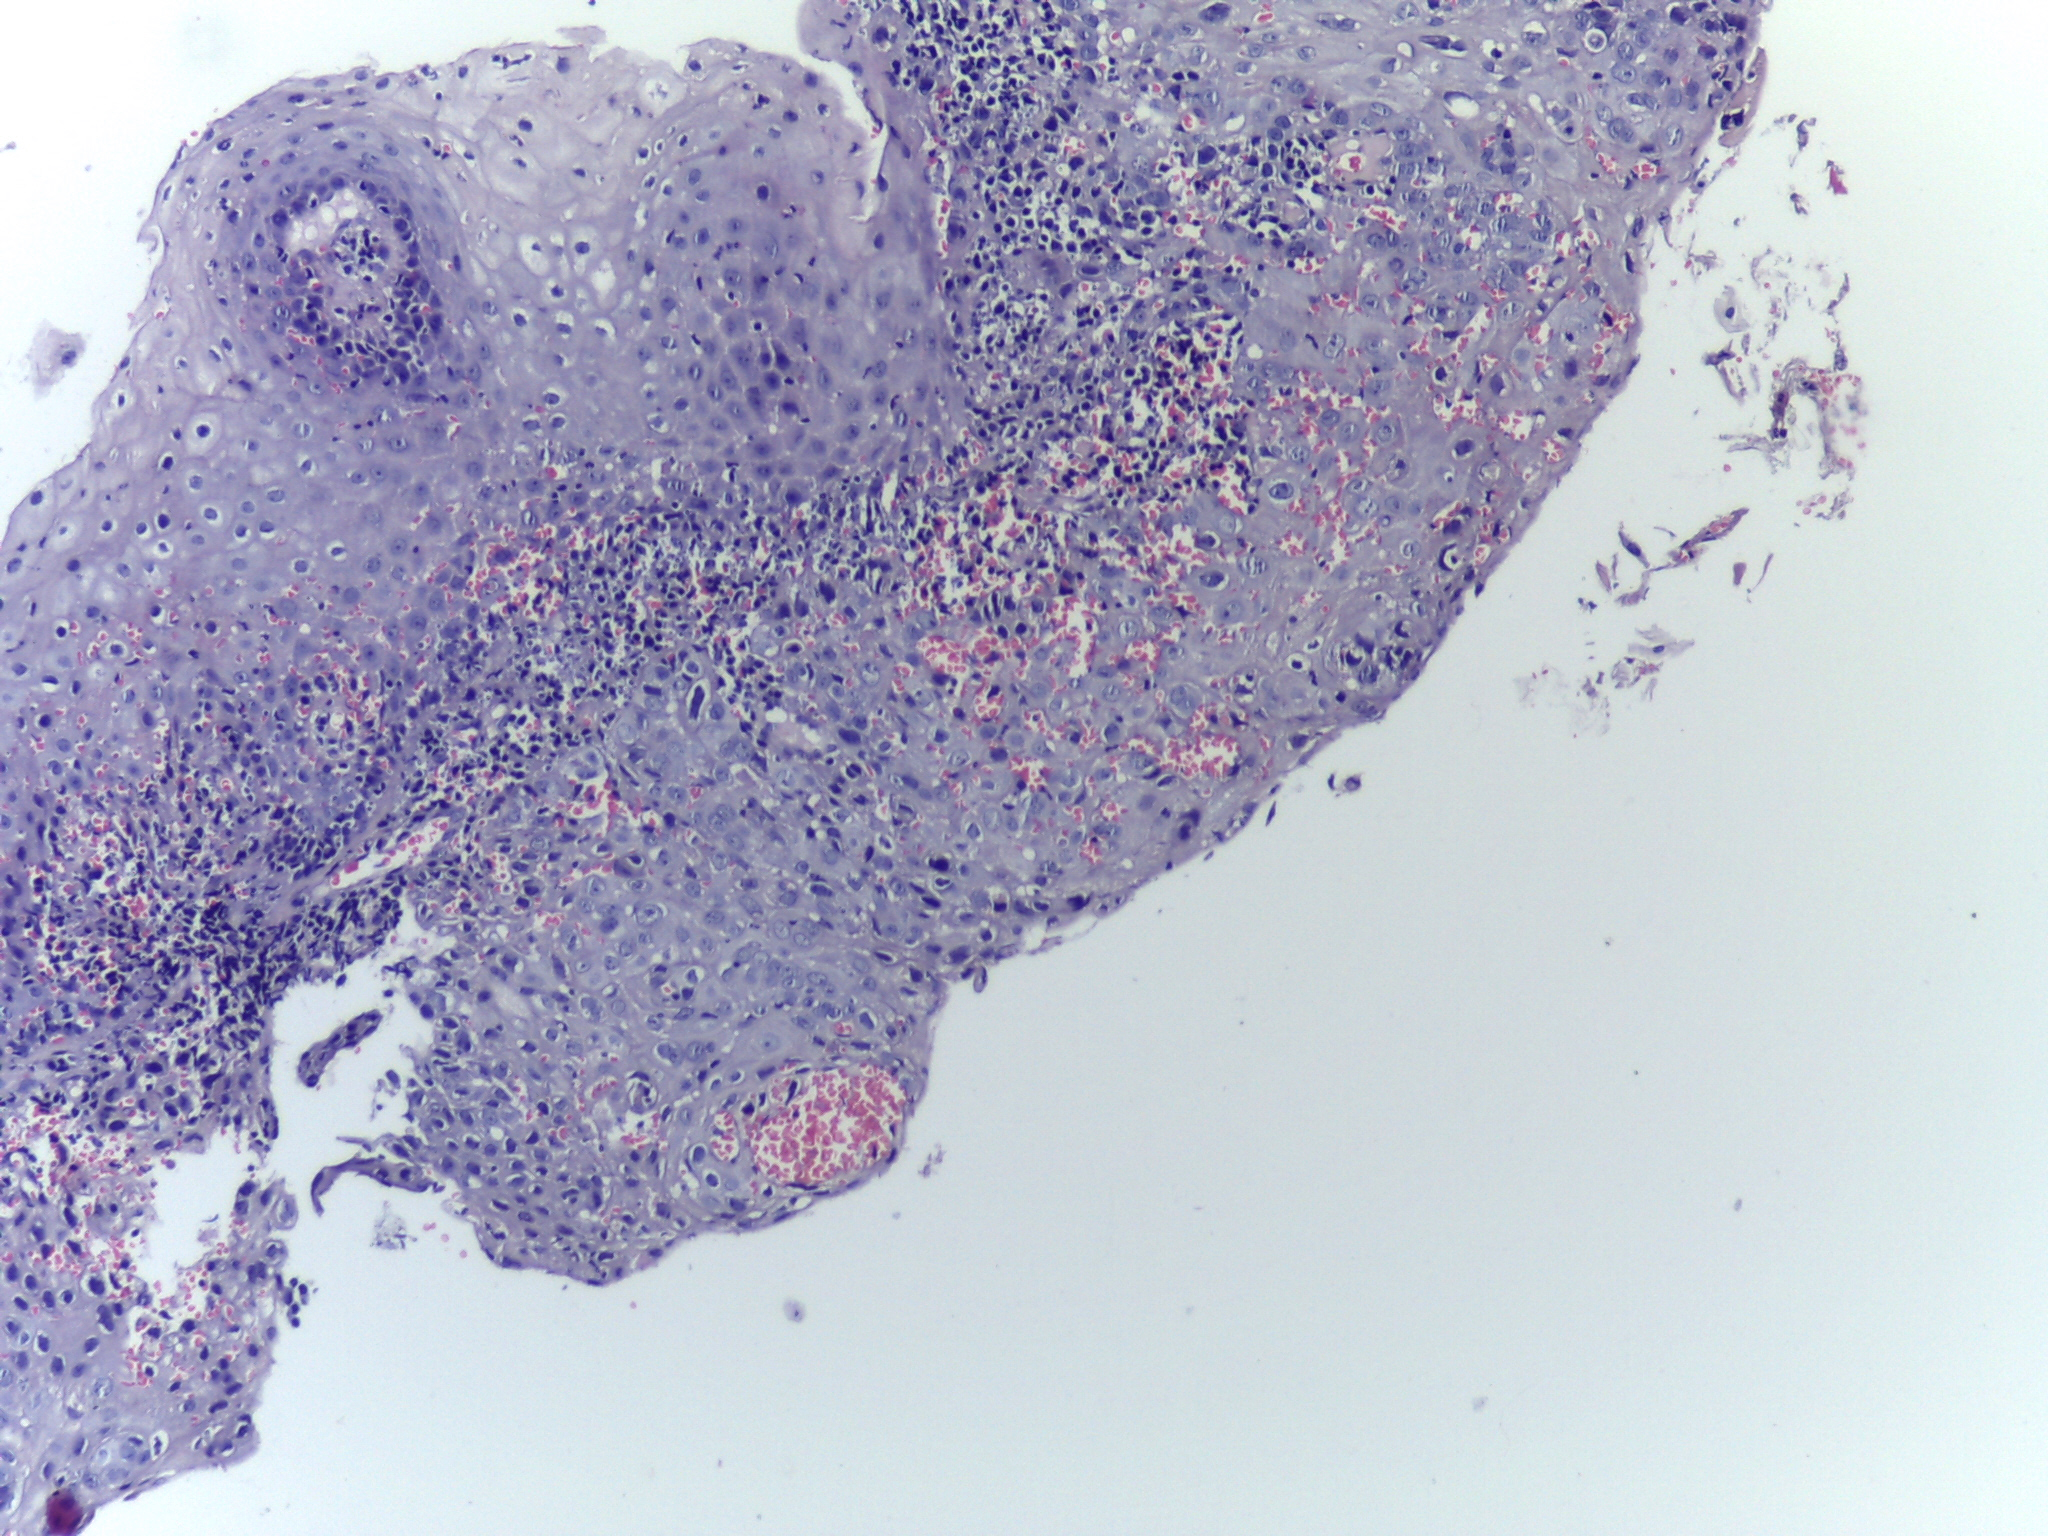
Diagnosis: OSCC